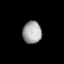
Tissue: lung
Cell type: Epithelial cells
Senescence score: 0.1995
Nuclear area (px): 412
Mean DAPI intensity: 164.345